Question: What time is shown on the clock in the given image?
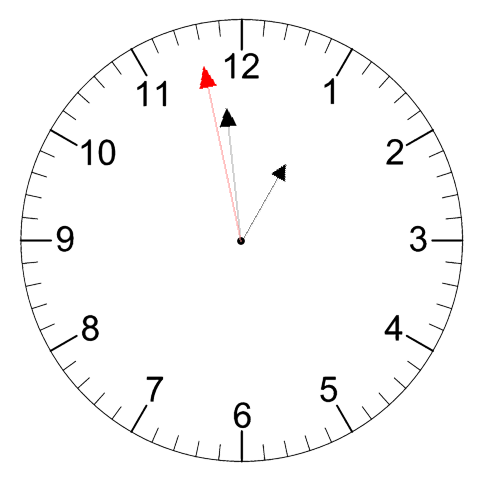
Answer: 12:58:58